Question: I am getting the following error trying to load a basic project template:
'Error 12 Could not load the assembly file://\psf\home\documentsisual studio 2010\Projects\WindowsPhonePivotApplication1\WindowsPhonePivotApplication1\obj\Debug\WindowsPhonePivotApplication1.dll. This assembly may have been downloaded from the Web. If an assembly has been downloaded from the Web, it is flagged by Windows as being a Web file, even if it resides on the local computer. This may prevent it from being used in your project. You can change this designation by changing the file properties. Only unblock assemblies that you trust. See http://go.microsoft.com/fwlink/?LinkId=179545 for more information. WindowsPhonePivotApplication1'
I don't have the Security tab when I try and modify the DLL to unblock the assembly. Any advice?

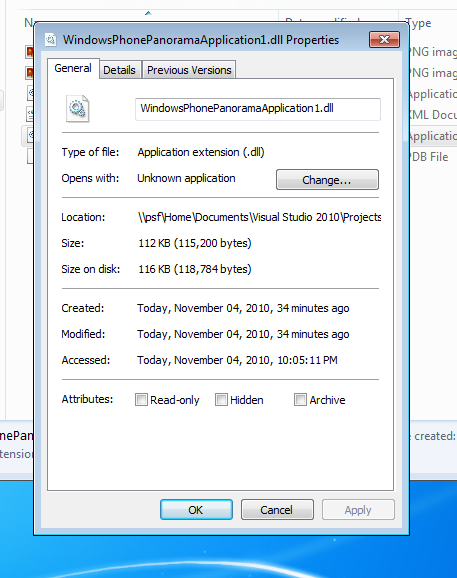
Answer: Did you try copying this assembly locally? Currently it seems to be loaded from a network share. You will need to trust that network location if you want to work this way.
Drive:\WINDOWS\Microsoft.NET\Framework2.0.50727\caspol.exe -m -ag 1 -url "file:////\computername\sharename*" FullTrust -exclusive on
Check this KB for details... <URL>